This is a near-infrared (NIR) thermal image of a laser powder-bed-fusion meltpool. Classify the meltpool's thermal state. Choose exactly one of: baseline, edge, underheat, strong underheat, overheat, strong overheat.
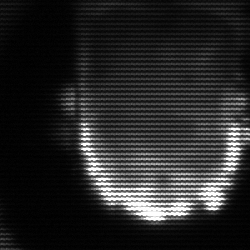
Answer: baseline